Field crop: tomato
Growth stage: 2
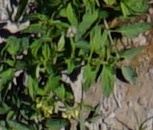
Species: tomato